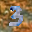
Label: 3